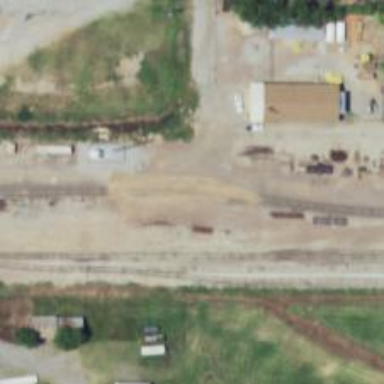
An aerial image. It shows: Railway siding for service.